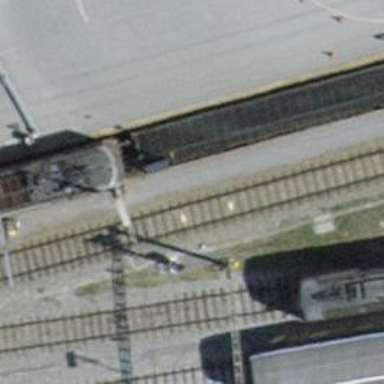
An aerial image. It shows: Railway signal.